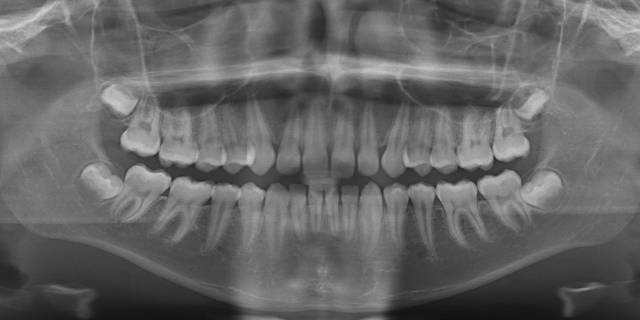
adult